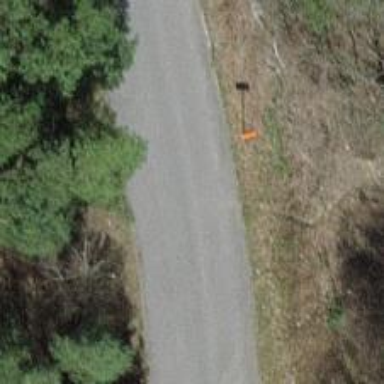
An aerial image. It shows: Pole with roof-covered pipeline marker.